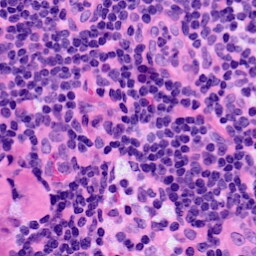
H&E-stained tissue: LymphNode